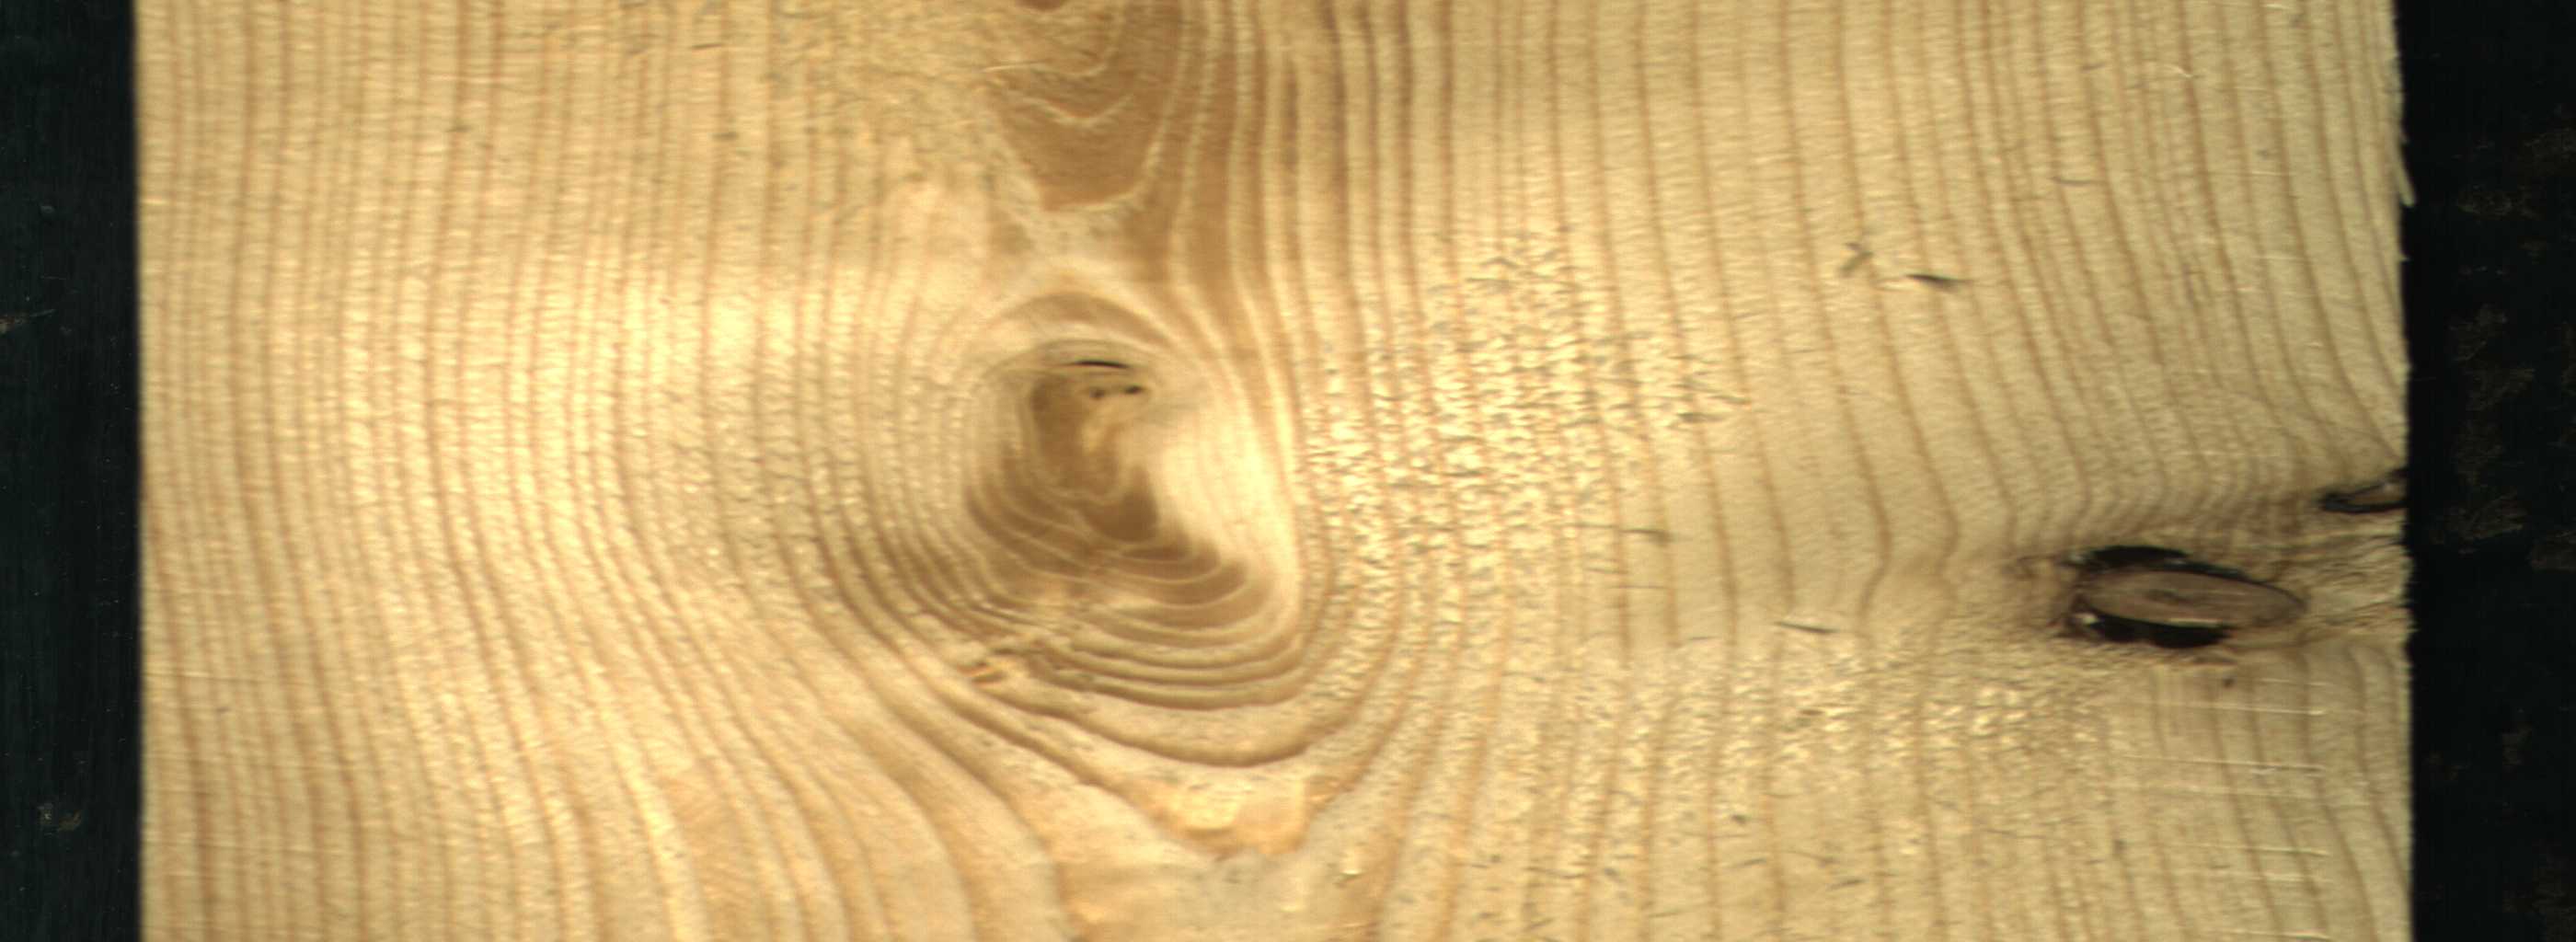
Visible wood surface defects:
Dead_Knot
Dead_Knot